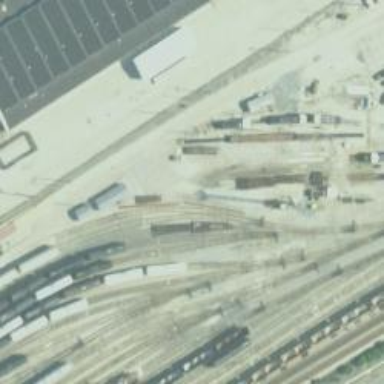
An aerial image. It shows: Railway yard.